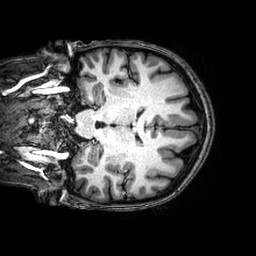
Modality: T1w
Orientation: coronal
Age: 25
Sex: female